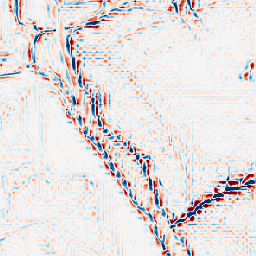
Category: wavelet
Decomposition family: wavelet_dwt
Decomposition parameters: wavelet: db2
level: 3
Upsampling method: fft_zeropad
Upsampling parameters: scale: 2
Upsampling scale: 2